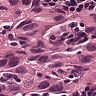
Metastatic tissue present: yes